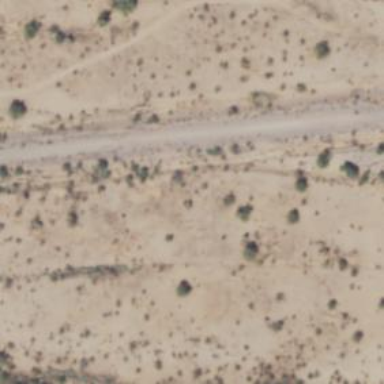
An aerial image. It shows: Abandoned road.